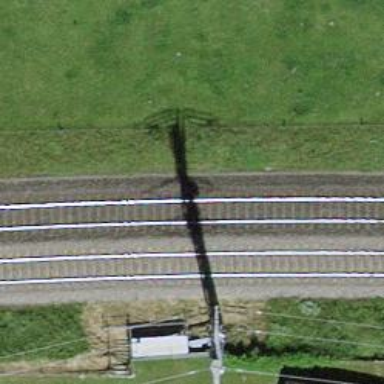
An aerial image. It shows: Single-track railway with electrified contact lines on embankment.